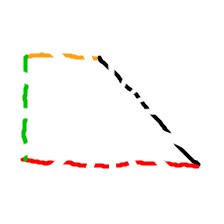
Shape: trapezoid